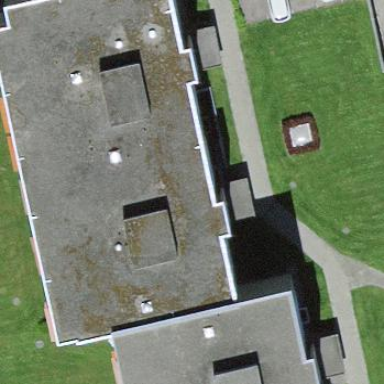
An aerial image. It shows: View of apartment building.